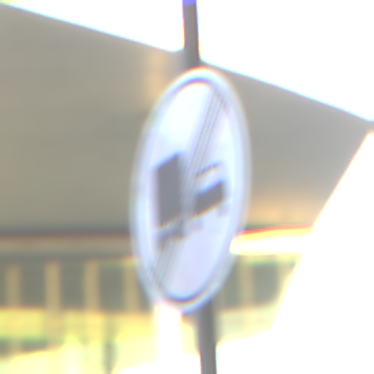
Verkehrszeichen: EndeUeberholverbotKraftfahrzeuge
Umgebung: Outdoor, Urban
Tageszeit: SunriseSunset
Wetter: PartlyCloudy
Licht: Natural
Jahreszeit: NotSpecified
Kontrast: MediumContrast